Field crop: maize
Growth stage: 2
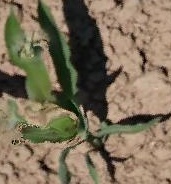
Species: maize